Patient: sex F, age 64
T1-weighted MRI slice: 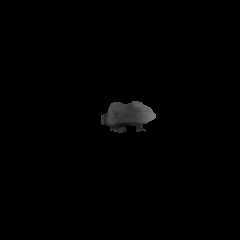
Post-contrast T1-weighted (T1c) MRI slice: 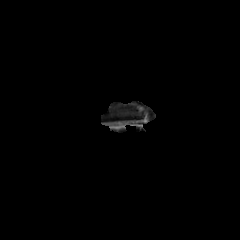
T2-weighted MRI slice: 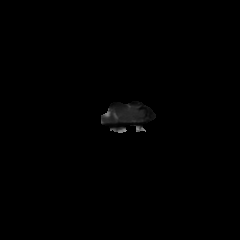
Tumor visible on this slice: no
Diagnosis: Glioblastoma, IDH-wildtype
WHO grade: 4